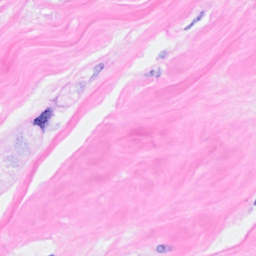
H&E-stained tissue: Breast